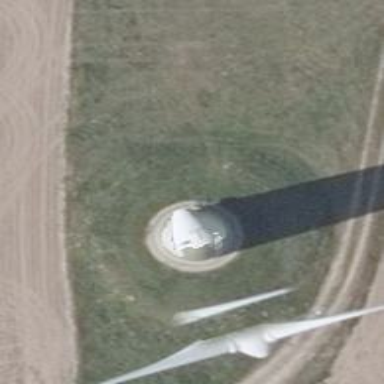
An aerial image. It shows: Wind power generator employing wind turbines.